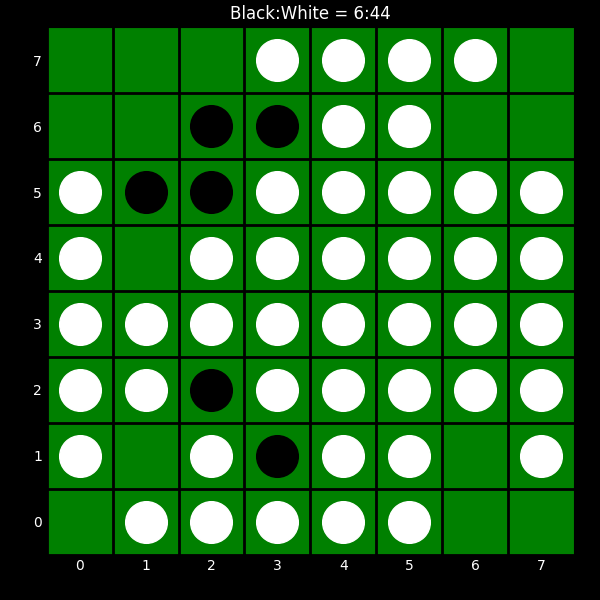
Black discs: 6
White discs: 44